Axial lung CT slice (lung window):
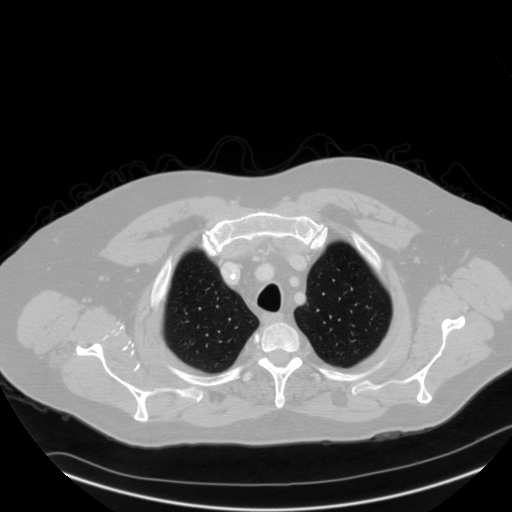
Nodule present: no